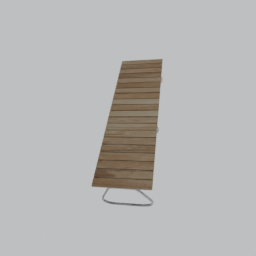
Label: furniture